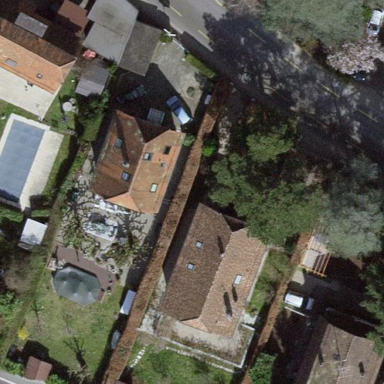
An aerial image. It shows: Garden enclosed by fence.